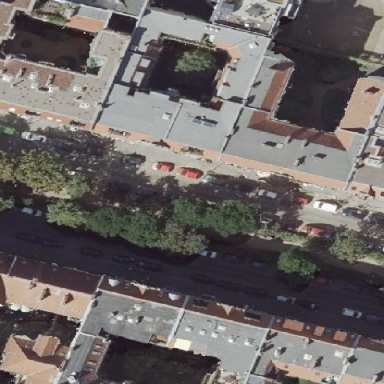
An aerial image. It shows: Building with apartments featuring unique double saltbox roof shape.